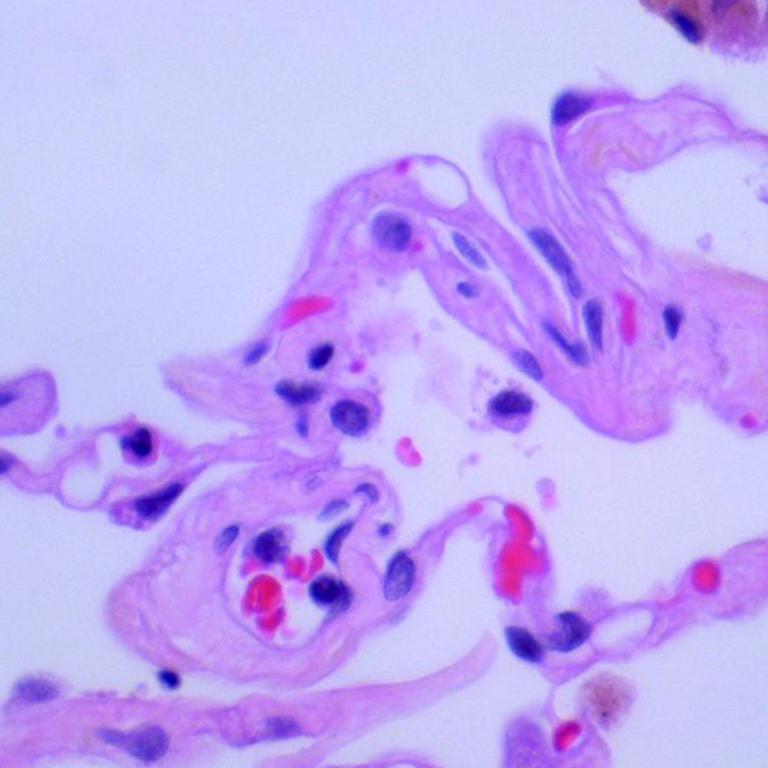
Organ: lung
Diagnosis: benign